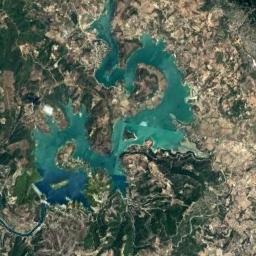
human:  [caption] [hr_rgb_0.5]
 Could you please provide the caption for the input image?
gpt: The lake with a winding bank lies in a mountainous area and the water is green .

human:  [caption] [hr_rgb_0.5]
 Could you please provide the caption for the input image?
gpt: In the yellow-brown mountains with sparse green vegetation, There is an irregularly shaped pale blue lake .

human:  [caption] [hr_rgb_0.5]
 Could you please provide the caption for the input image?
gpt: Many trees are beside the lake .

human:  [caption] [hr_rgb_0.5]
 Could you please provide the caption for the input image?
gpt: The shape of the lake is different .

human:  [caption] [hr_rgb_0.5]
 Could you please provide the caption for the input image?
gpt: There are bare land and some meadows around the green lake .